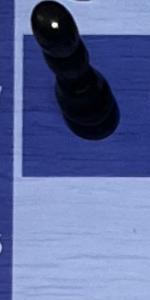
Label: Empty